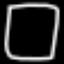
Label: square